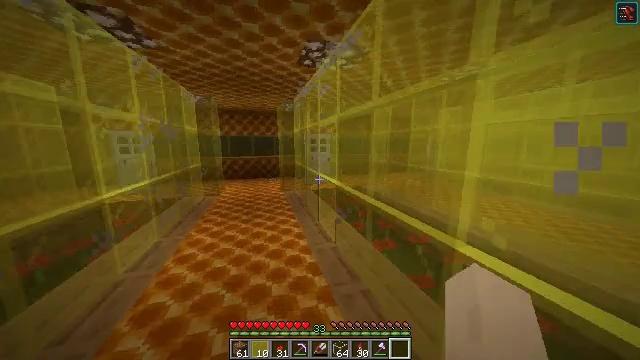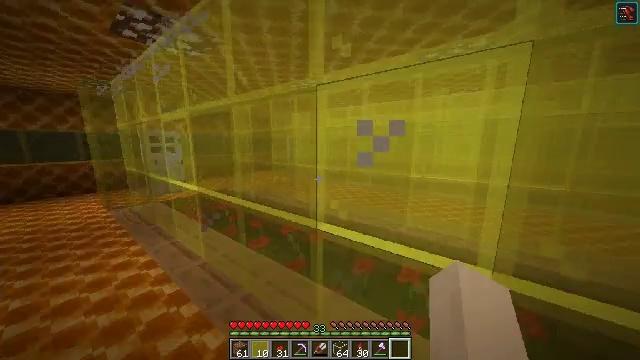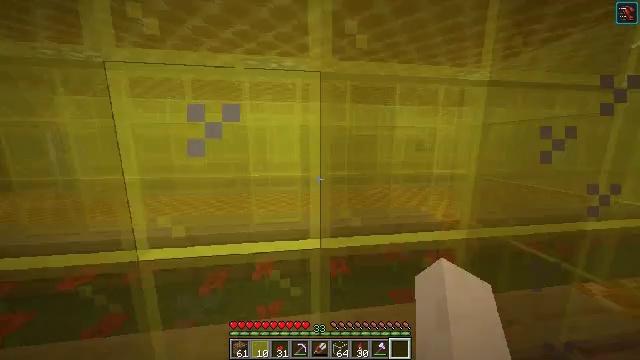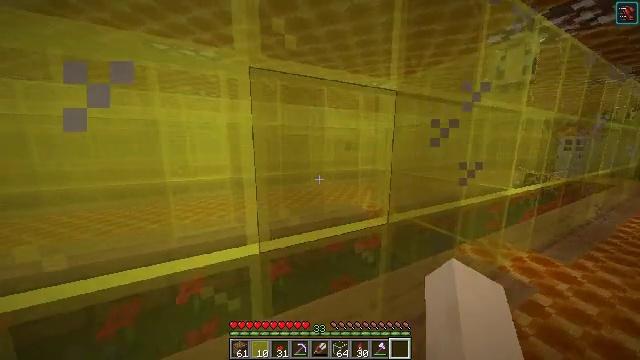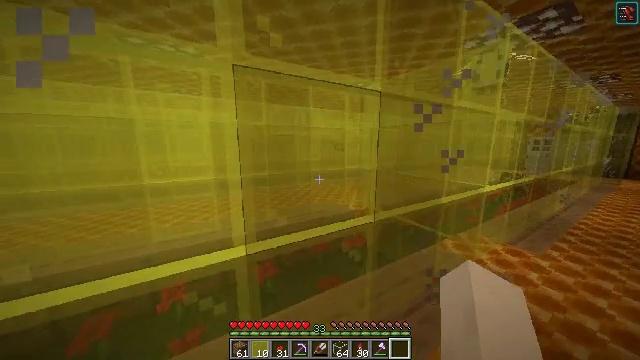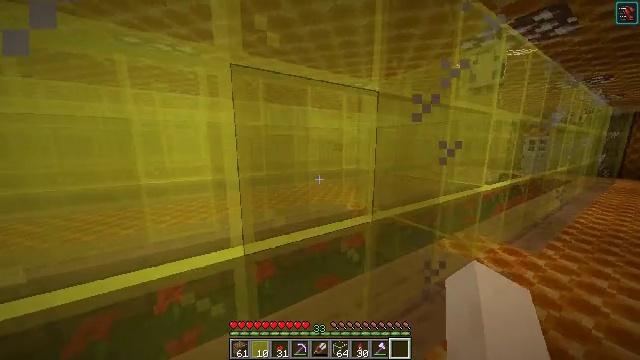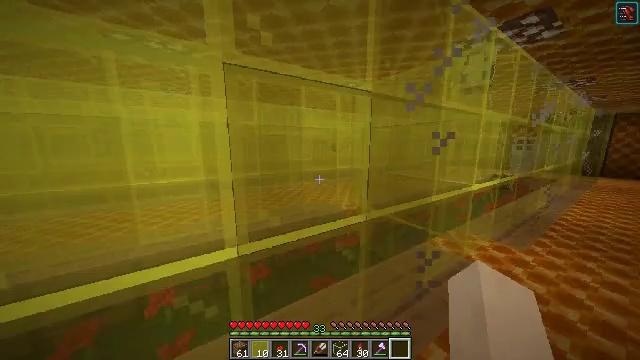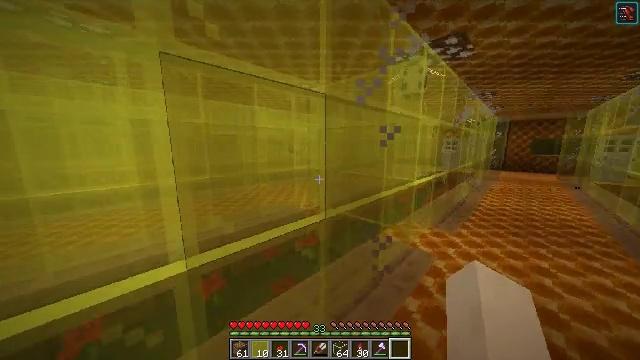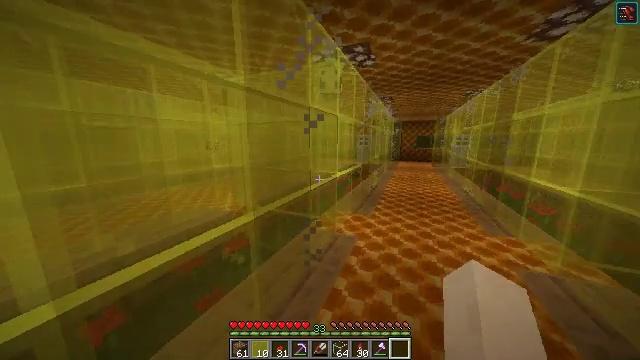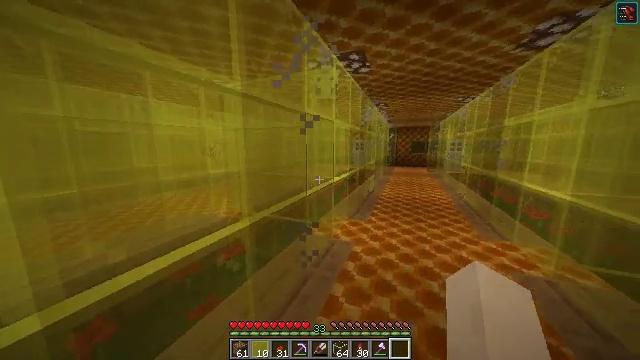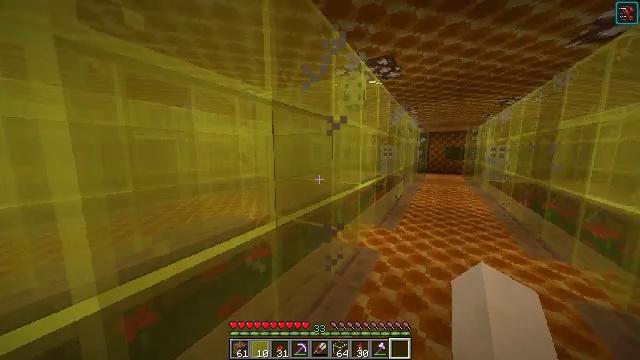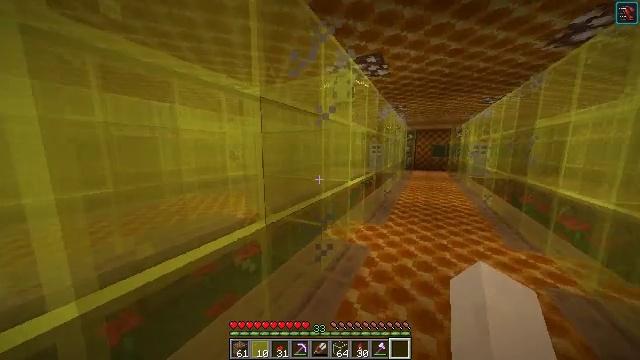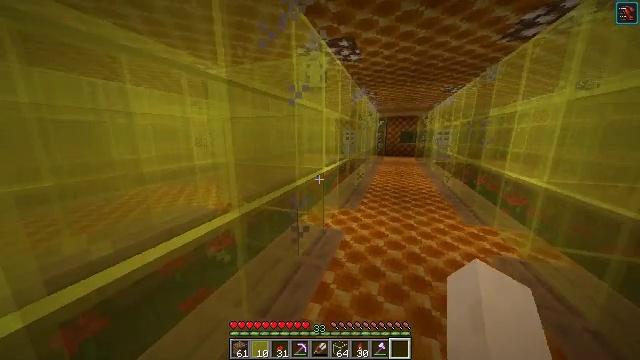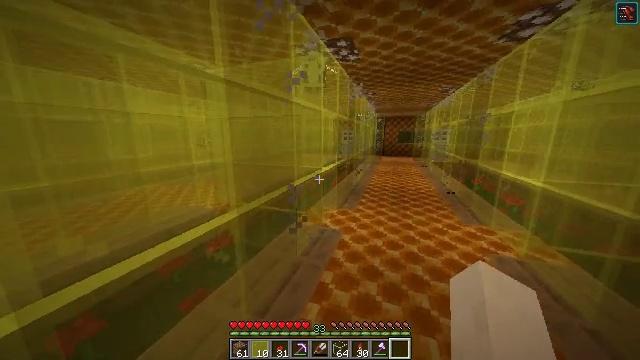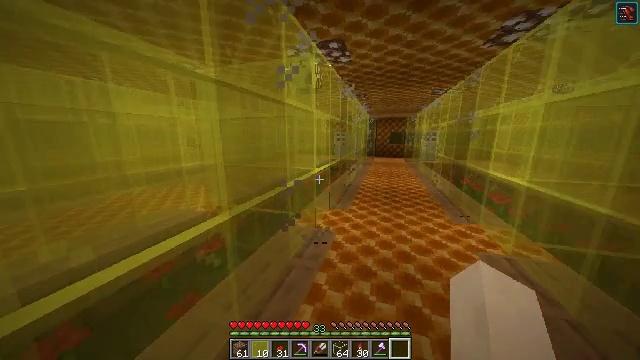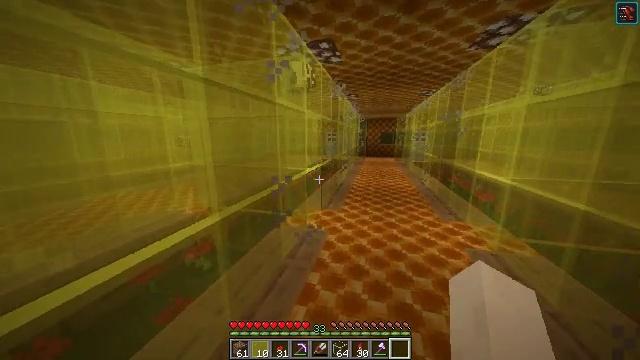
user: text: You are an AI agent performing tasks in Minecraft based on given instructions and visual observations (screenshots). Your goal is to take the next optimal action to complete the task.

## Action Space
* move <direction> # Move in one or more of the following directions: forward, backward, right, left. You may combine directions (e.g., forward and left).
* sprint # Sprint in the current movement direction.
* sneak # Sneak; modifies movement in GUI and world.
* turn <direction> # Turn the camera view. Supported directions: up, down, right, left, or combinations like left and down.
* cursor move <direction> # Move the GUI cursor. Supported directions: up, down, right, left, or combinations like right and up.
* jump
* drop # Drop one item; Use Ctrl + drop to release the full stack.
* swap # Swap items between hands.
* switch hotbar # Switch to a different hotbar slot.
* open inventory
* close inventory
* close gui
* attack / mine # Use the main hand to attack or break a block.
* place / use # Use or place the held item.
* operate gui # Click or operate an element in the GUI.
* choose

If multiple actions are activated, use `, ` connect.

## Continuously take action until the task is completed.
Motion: motion action
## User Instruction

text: Destroy the yellow stained glass pane to clear space.
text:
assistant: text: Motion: turn right
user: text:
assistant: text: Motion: turn right
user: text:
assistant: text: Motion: turn right
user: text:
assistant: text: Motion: turn right
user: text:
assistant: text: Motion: no_op
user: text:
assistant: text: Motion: turn right
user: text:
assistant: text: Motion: turn right
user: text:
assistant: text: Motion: turn right and down
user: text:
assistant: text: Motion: turn right and up
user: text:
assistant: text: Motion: turn left and up
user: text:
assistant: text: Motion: turn right
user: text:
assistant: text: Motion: turn right and down
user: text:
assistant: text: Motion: no_op
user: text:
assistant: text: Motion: turn right
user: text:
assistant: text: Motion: turn right
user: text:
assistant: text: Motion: turn right
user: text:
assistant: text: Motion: turn right
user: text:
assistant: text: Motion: turn right
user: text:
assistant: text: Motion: turn right
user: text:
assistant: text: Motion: turn right
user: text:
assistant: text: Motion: move forward, turn right
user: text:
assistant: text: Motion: move forward
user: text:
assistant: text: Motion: move forward
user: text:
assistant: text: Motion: move forward
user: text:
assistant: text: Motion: move forward
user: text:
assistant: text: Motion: move forward, turn left
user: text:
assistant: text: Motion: move forward, turn left
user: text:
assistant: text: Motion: move forward, turn left
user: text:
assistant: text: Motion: no_op
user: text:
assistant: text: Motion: no_op